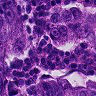
Metastatic tissue present: yes